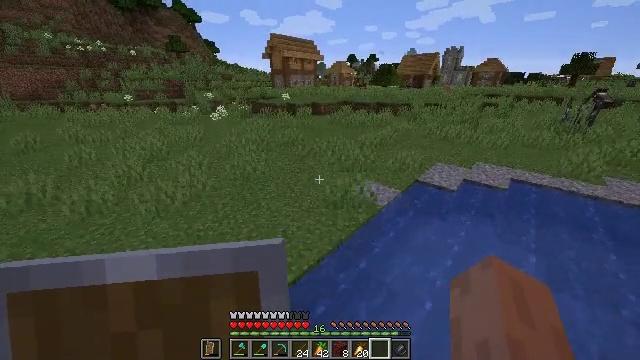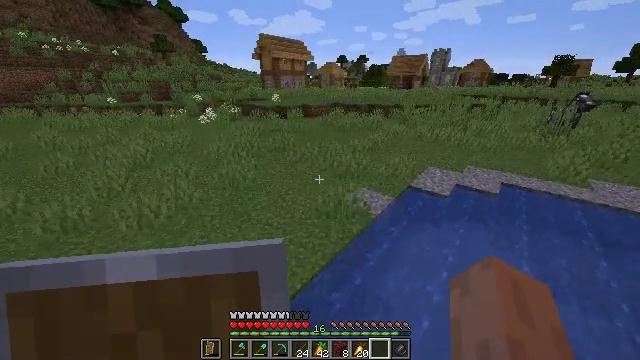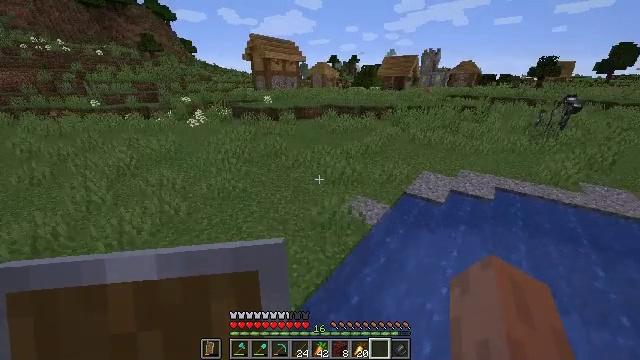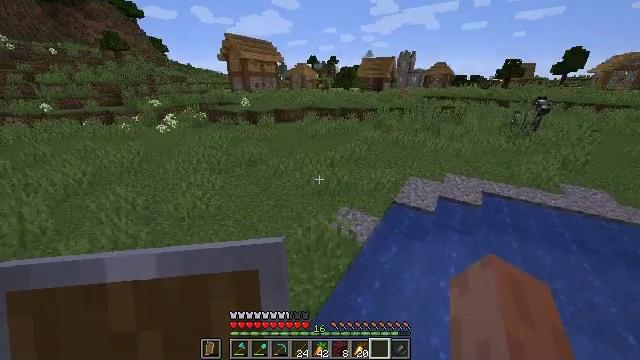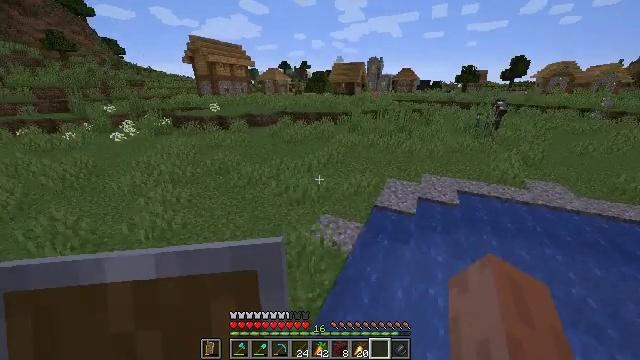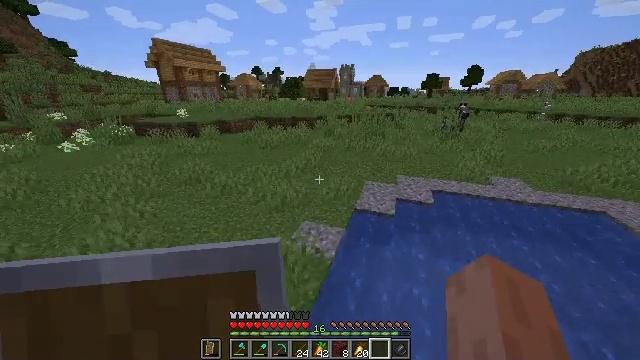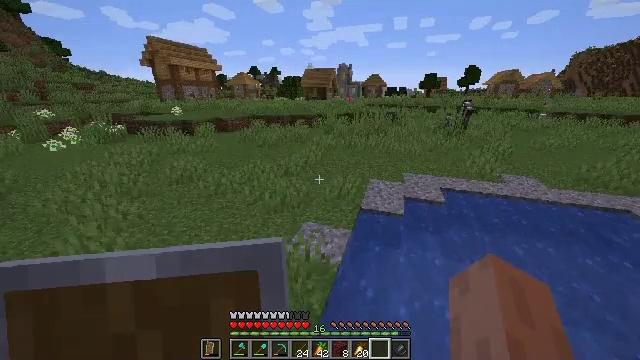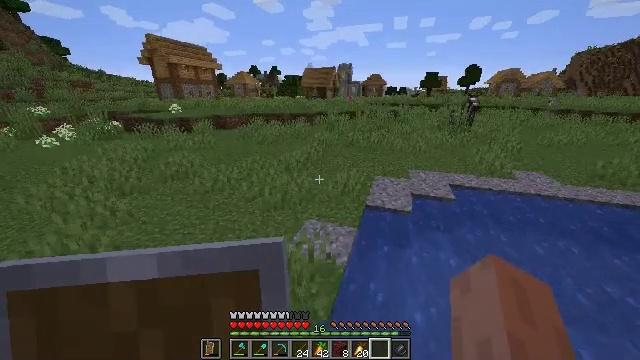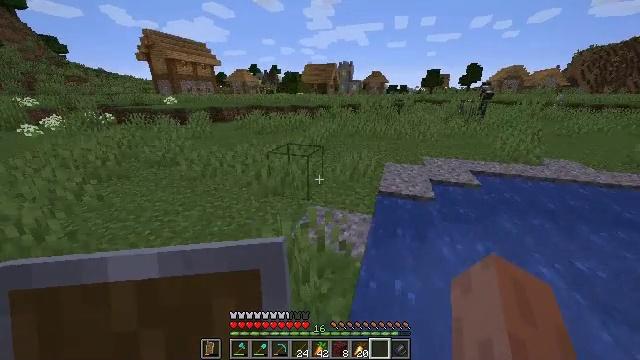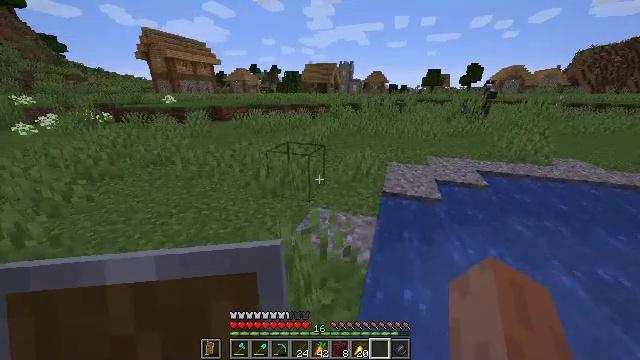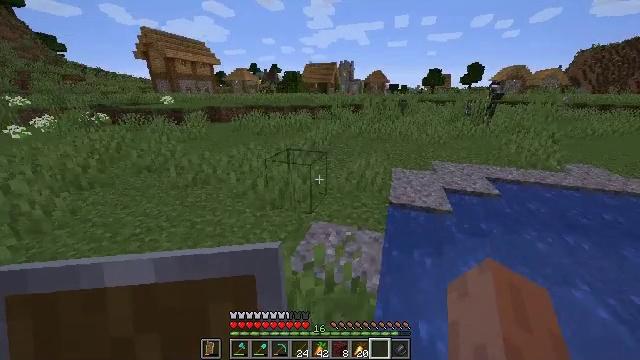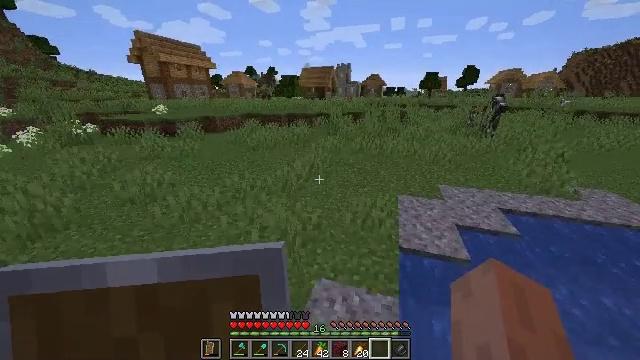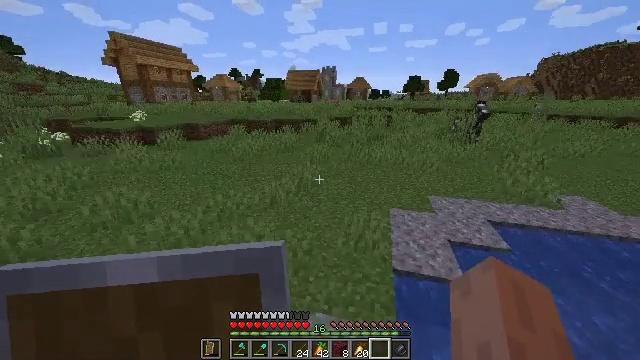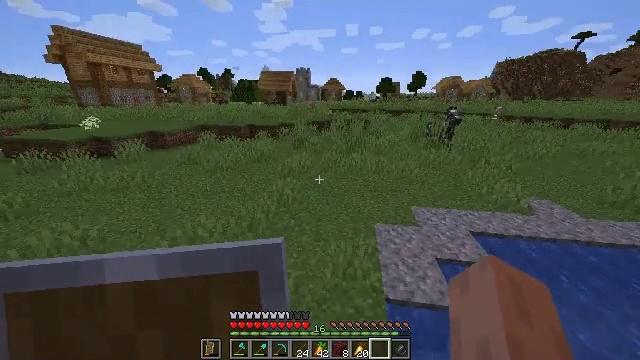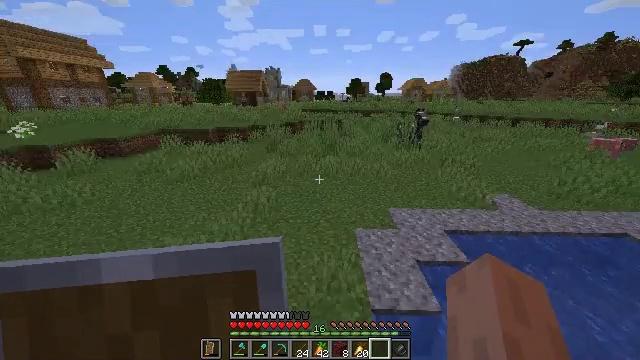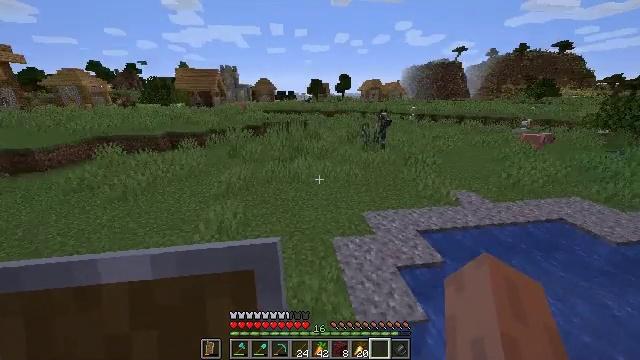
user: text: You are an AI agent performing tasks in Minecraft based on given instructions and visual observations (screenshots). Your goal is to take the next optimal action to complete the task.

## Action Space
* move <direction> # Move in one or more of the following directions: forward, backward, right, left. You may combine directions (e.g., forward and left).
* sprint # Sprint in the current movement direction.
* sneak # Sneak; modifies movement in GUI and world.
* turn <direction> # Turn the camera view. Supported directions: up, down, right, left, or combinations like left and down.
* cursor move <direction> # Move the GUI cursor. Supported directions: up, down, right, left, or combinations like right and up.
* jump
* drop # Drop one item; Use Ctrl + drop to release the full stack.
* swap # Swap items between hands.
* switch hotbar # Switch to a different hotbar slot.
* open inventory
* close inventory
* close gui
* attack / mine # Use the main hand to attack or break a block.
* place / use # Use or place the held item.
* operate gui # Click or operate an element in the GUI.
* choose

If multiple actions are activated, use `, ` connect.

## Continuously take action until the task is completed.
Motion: motion action
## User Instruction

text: Mine dark oak leaves from the tree.
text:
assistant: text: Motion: move forward, sprint, turn right, jump
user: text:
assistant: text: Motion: move forward, sprint, turn right, jump
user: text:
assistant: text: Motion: move forward, sprint, turn right, jump
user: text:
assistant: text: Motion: move forward, sprint, turn right and up, jump
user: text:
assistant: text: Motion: move forward, sprint, turn right and up, jump
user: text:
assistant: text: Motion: move forward, sprint, jump
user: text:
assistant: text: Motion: move forward, sprint, jump
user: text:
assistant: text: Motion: move forward, sprint, jump
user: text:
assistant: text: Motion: move forward, sprint, jump
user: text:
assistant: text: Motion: move forward, sprint, jump
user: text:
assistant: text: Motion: move forward, sprint, jump
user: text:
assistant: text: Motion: move forward, sprint, turn right, jump
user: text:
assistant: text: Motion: move forward, sprint, turn right, jump
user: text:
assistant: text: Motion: move forward, sprint, turn right, jump
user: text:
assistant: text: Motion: move forward, sprint, turn right, jump
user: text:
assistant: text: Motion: move forward, sprint, turn right, jump
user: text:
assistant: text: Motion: move forward, sprint, jump
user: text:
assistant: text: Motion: move forward, sprint, jump
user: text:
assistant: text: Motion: move forward, sprint, turn right, jump
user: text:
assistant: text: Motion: move forward, sprint, turn right, jump
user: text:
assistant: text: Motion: move forward, sprint, turn right, jump
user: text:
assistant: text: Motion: move forward, sprint, jump
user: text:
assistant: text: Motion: move forward, sprint, jump
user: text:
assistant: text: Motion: move forward, sprint, jump
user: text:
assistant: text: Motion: move forward, sprint, jump
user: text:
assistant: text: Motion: move forward, sprint, jump
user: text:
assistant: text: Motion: move forward, sprint, jump
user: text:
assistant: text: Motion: move forward, sprint, turn right, jump
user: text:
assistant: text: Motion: move forward, sprint, turn right, jump
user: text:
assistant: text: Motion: move forward, sprint, jump